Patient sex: M
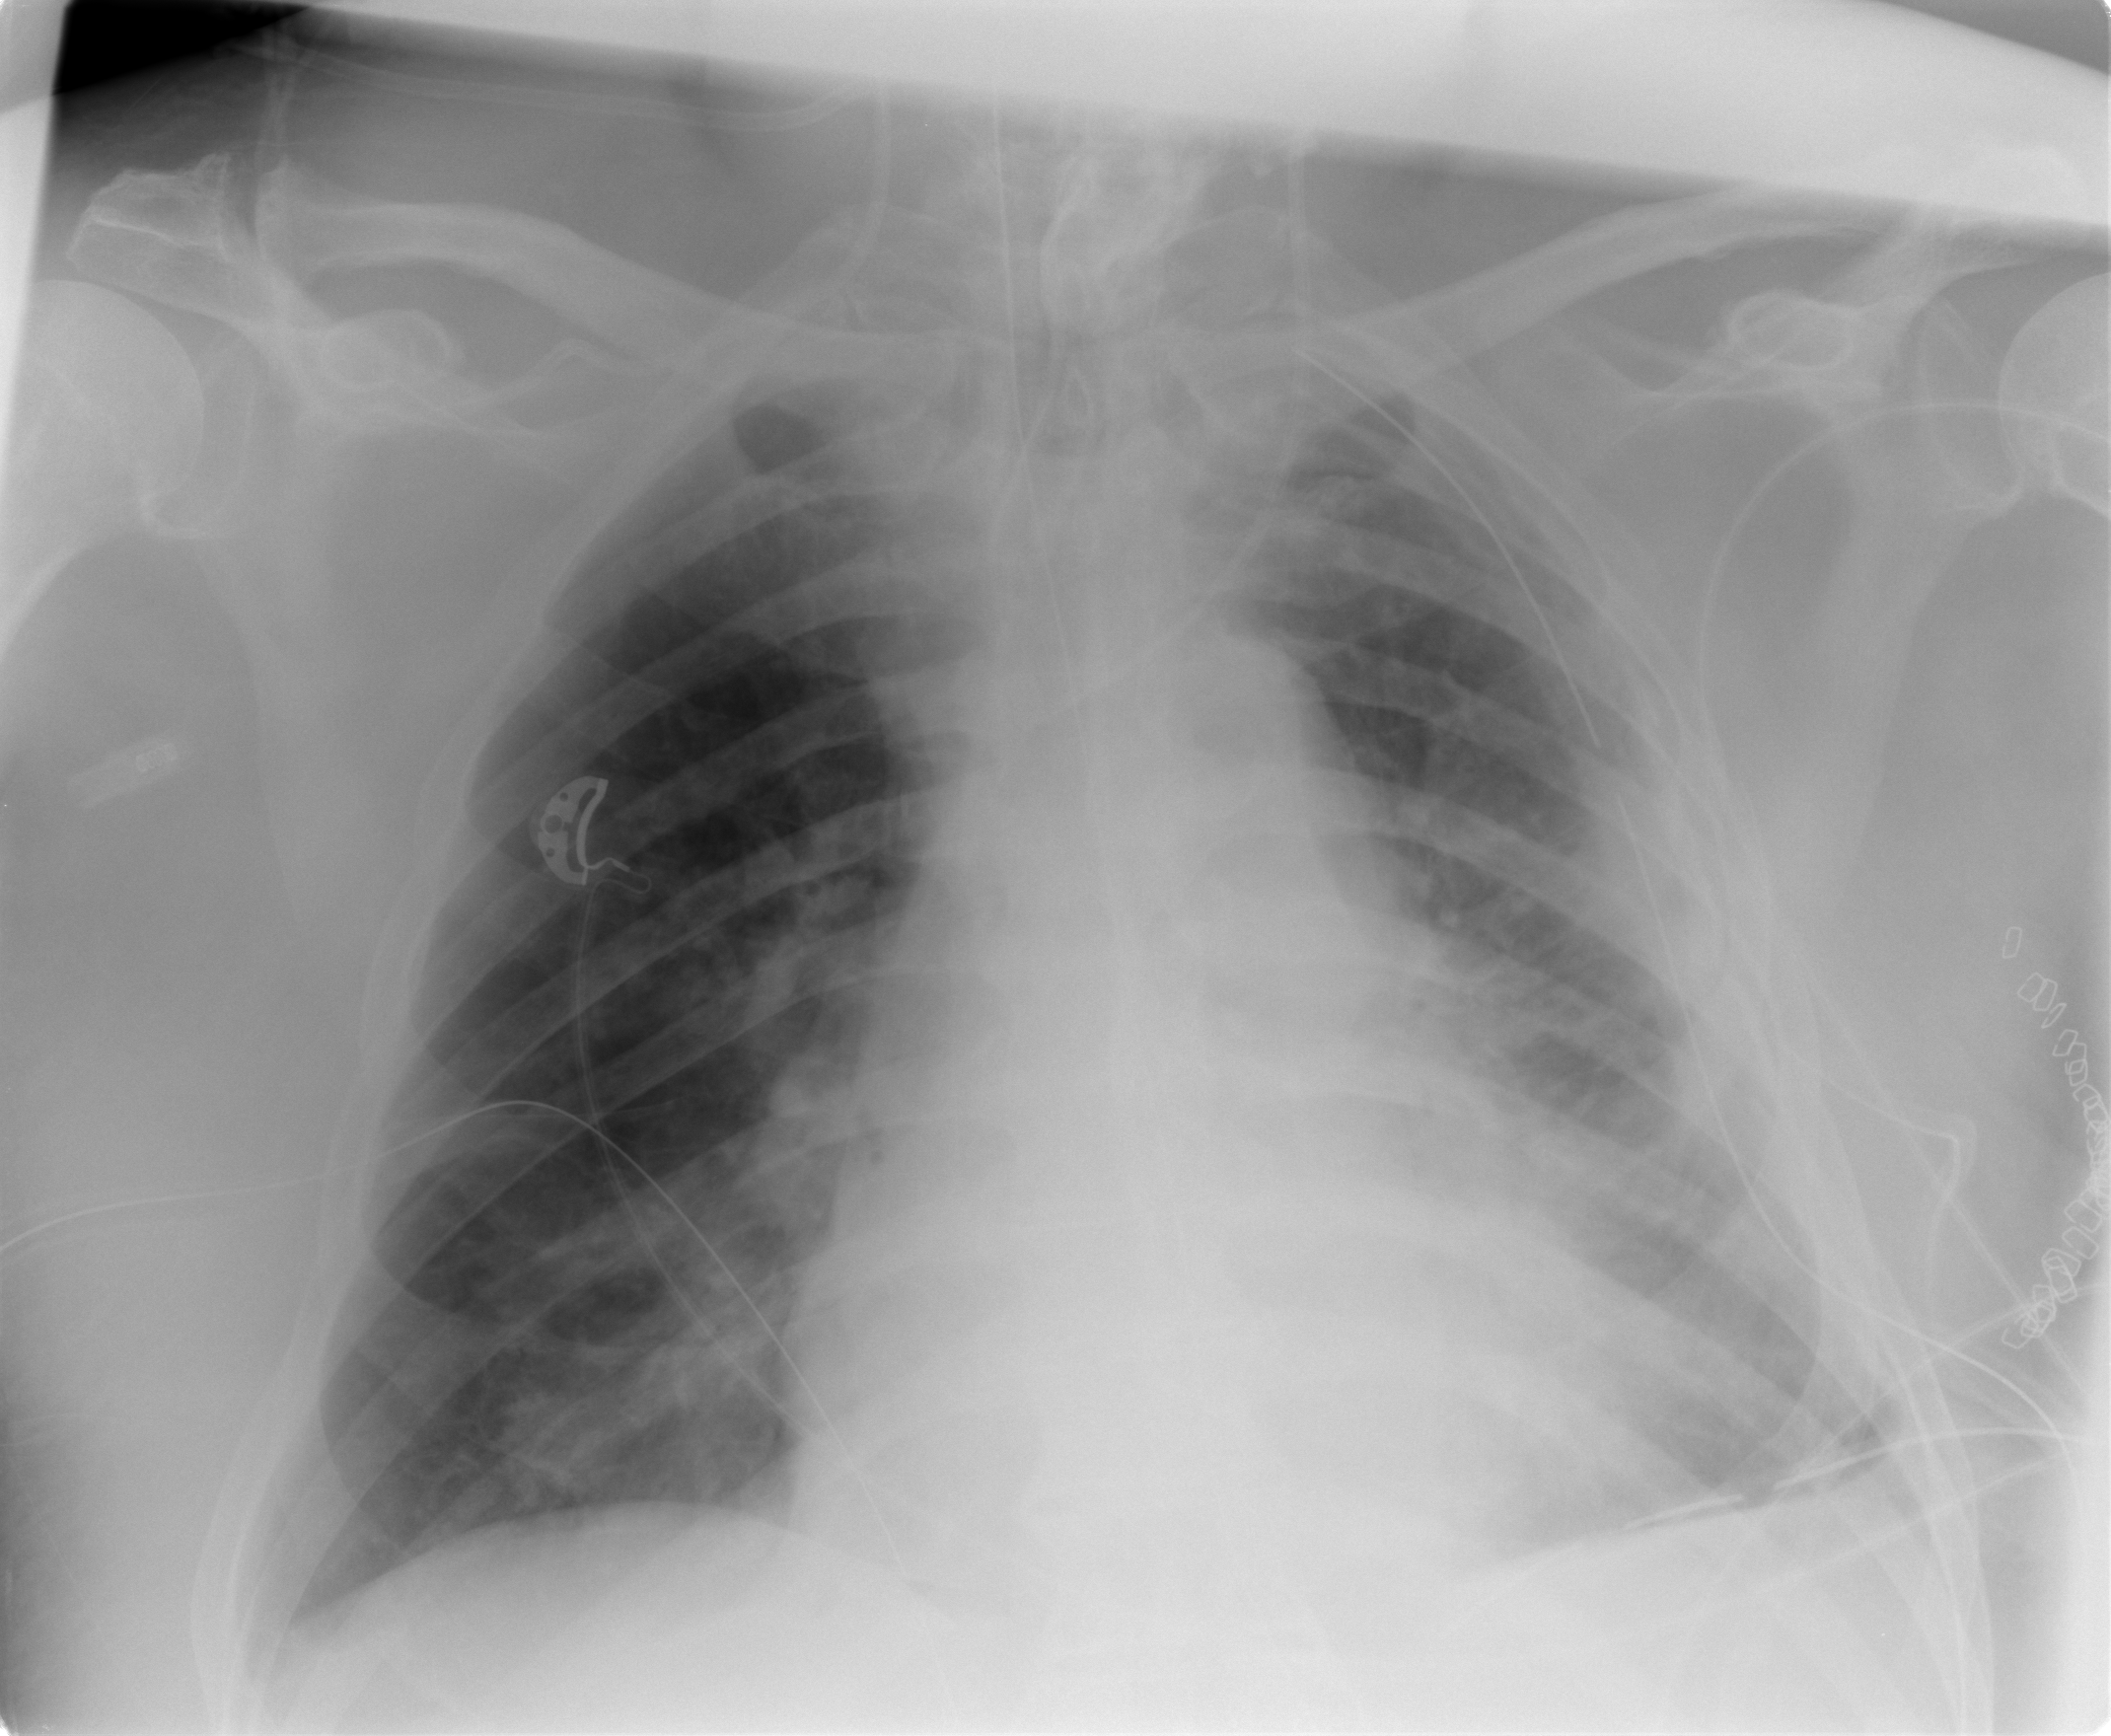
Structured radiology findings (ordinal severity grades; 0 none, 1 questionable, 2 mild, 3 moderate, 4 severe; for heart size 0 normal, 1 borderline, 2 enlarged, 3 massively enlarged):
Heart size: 2
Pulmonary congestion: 0
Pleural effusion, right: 0
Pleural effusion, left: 3
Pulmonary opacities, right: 0
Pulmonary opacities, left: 0
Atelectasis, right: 0
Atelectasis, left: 3